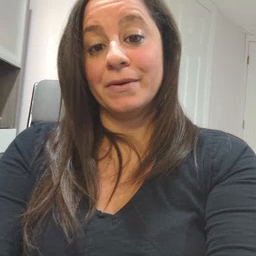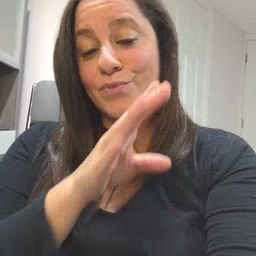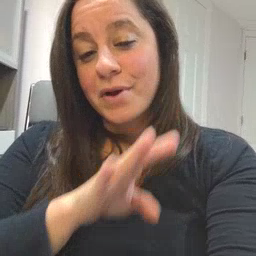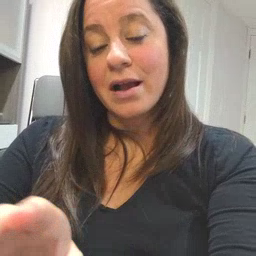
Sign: quiet